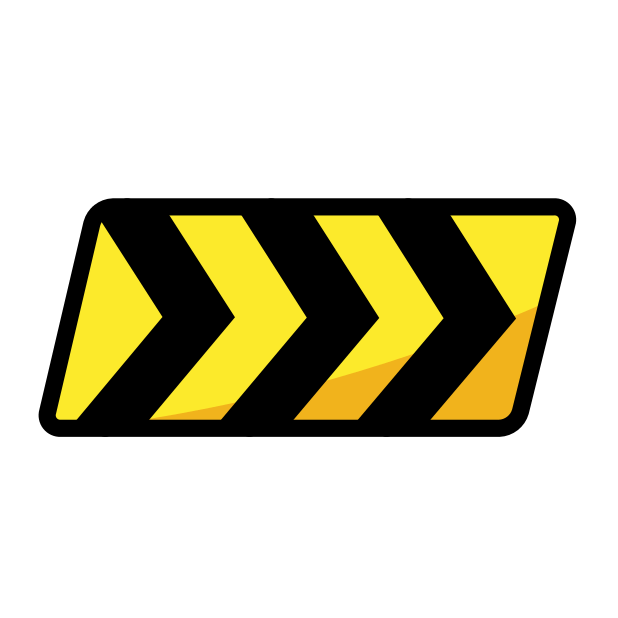
warning strip right